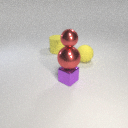
large yellow rubber cylinder behind large yellow rubber sphere